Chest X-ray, AP view. Patient: 18 years old, sex F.
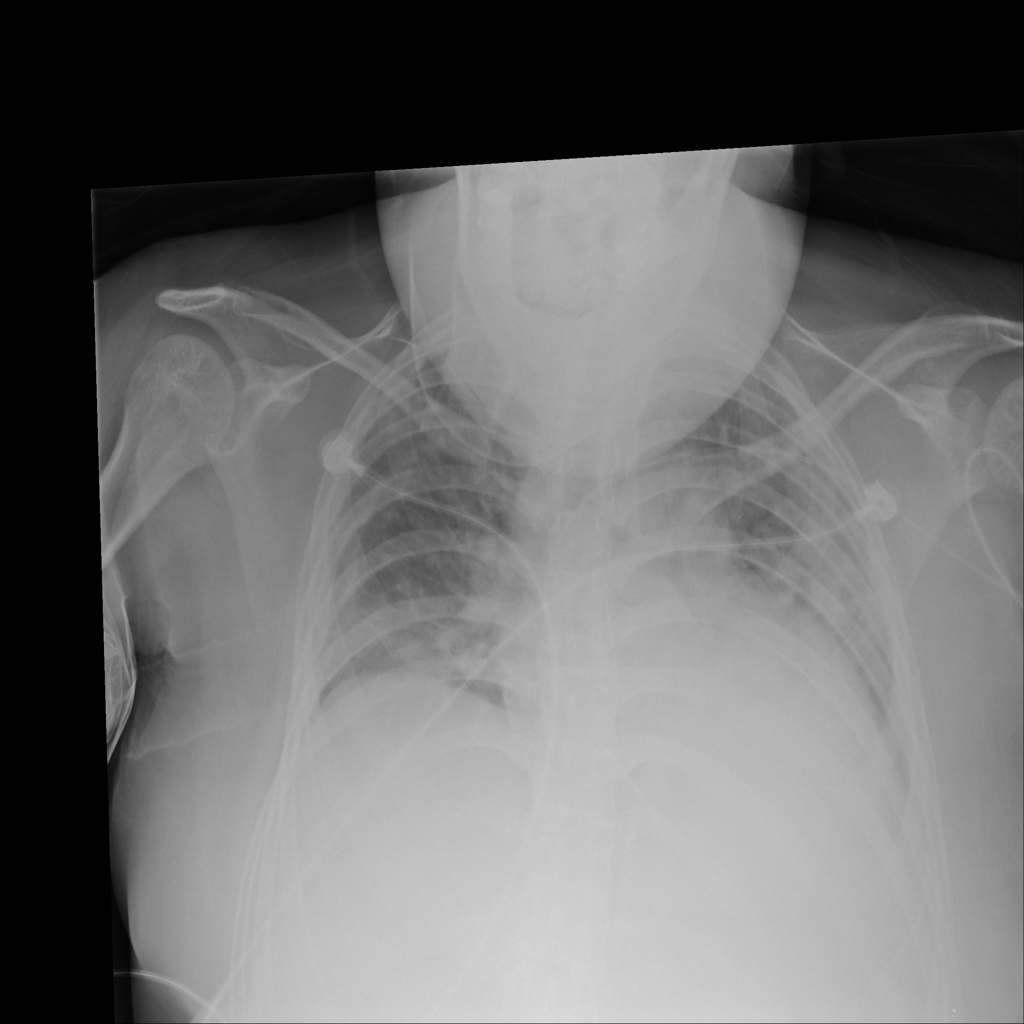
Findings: Atelectasis, Infiltration